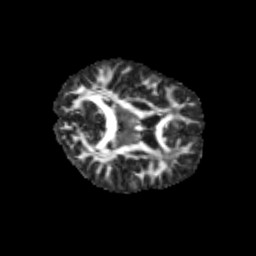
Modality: FA
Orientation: axial
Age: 11
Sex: male
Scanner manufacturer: siemens
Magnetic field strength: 3 T
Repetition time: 3.8 s
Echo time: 0.07 s